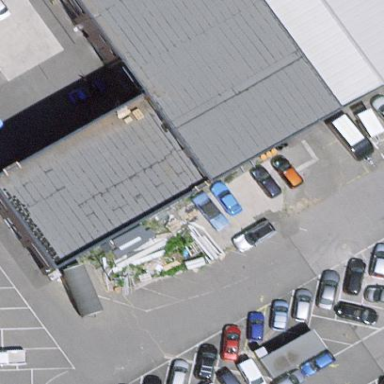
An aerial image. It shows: Industrial building.